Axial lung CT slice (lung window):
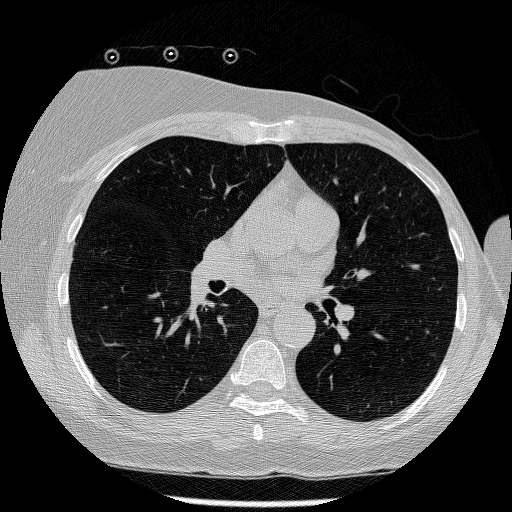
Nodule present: no